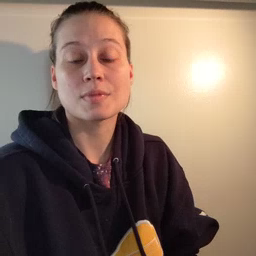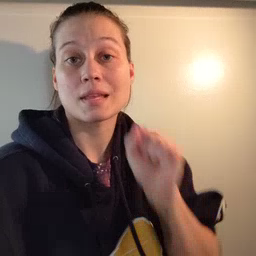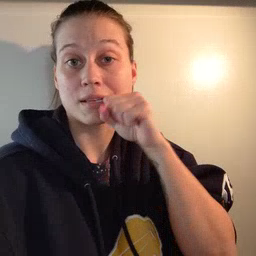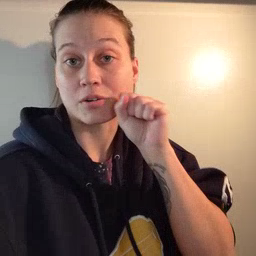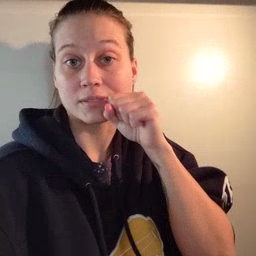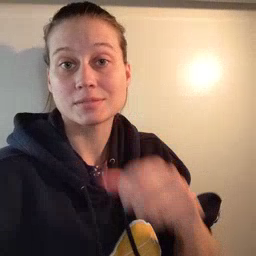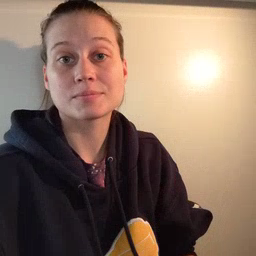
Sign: carrot